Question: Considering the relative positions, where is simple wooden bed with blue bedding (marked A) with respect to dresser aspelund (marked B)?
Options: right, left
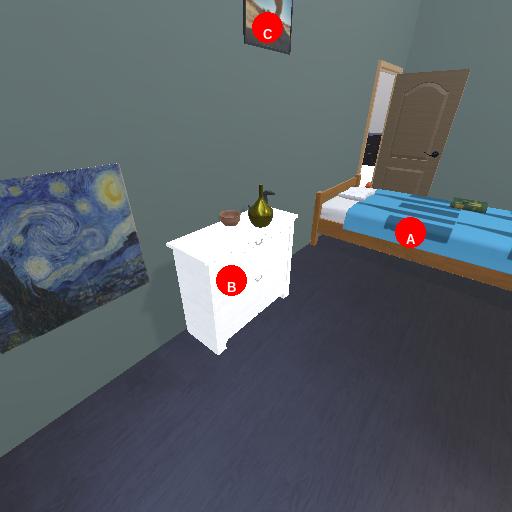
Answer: right